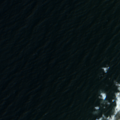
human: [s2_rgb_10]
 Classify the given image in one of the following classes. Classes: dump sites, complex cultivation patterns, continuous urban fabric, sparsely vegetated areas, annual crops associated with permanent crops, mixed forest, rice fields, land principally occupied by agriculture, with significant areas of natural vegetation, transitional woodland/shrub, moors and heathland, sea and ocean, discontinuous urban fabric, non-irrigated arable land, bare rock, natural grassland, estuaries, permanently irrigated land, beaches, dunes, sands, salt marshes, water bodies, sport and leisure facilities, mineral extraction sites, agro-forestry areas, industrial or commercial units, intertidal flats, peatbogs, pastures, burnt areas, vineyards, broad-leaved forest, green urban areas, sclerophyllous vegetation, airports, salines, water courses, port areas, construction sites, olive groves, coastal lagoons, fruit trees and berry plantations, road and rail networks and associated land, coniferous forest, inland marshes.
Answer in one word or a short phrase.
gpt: sea and ocean